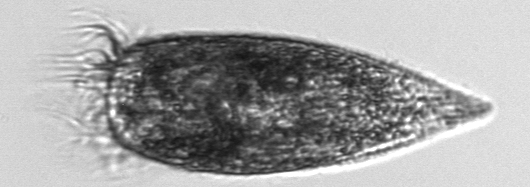
Label: Strombidium_conicum